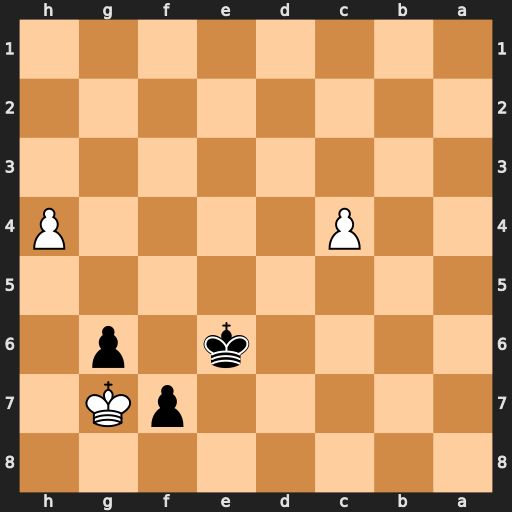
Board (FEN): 8/5pK1/4k1p1/8/2P4P/8/8/8
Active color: b
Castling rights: -
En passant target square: -
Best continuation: f5 c5 f4